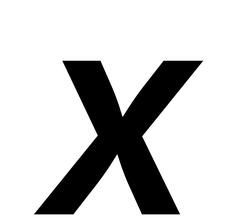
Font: Inter-Italic_SemiBold_Italic